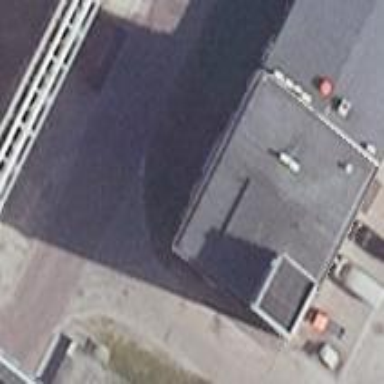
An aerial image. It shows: Office building.